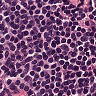
Metastatic tissue present: no